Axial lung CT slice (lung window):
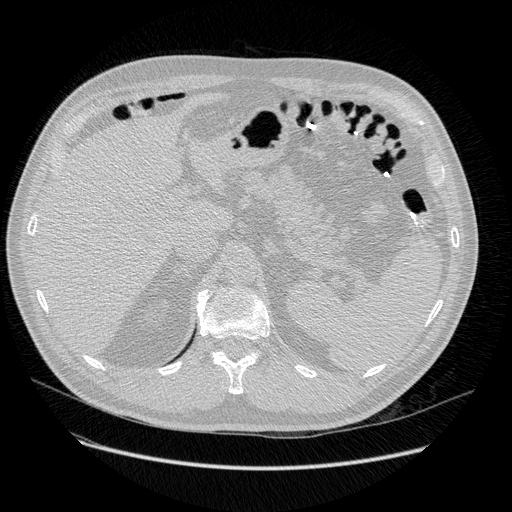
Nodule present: no